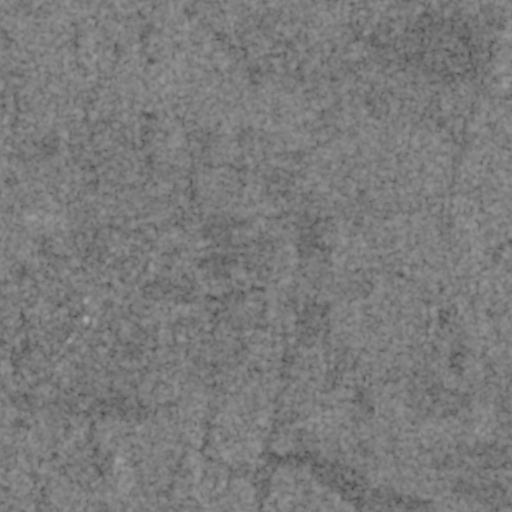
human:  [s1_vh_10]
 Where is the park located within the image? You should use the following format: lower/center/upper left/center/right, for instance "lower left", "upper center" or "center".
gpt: The park is located in the lower left of the image.
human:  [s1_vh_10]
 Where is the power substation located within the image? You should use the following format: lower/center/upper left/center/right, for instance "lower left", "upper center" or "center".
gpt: The power substation is located in the upper right of the image.
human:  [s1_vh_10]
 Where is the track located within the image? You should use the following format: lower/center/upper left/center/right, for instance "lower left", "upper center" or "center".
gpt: There is no track in the image.

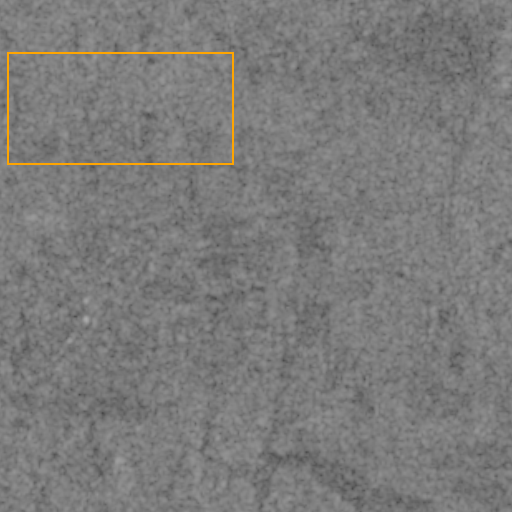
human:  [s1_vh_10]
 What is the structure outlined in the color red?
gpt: There is no red outline.
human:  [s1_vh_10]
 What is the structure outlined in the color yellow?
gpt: There is no structure outlined in yellow.